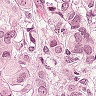
Metastatic tissue present: yes